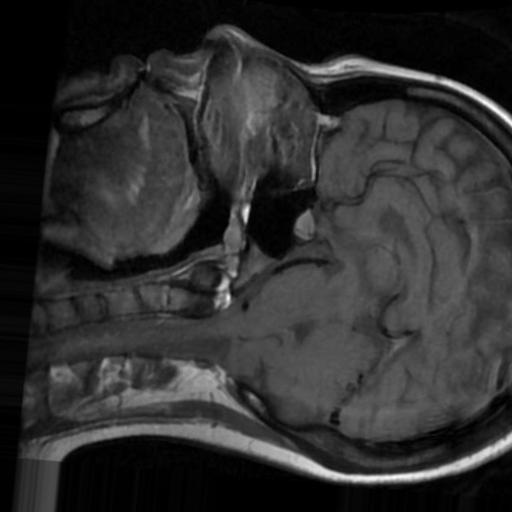
Label: brain_tumor